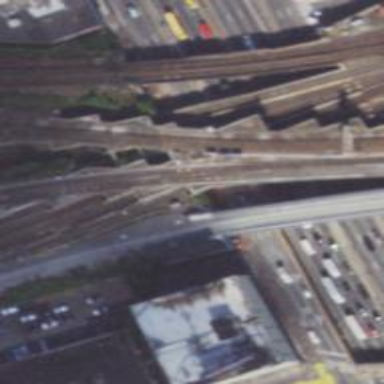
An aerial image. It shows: Bridge with electrified railway tracks.